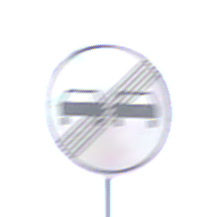
Verkehrszeichen: EndeUeberholverbot
Umgebung: Outdoor, Nature
Tageszeit: MorningAfternoon
Wetter: PartlyCloudy
Licht: Natural
Jahreszeit: NotSpecified
Kontrast: HighContrast